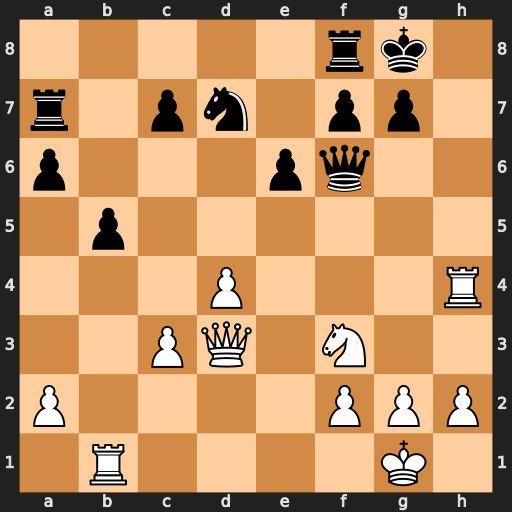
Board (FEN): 5rk1/r1pn1pp1/p3pq2/1p6/3P3R/2PQ1N2/P4PPP/1R4K1
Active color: w
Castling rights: -
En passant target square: -
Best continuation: Qh7#